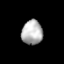
Tissue: prostate
Cell type: T cells
Senescence score: 0.2844
Nuclear area (px): 502
Mean DAPI intensity: 178.024